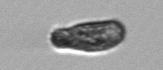
Label: Pseudochattonella_farcimen